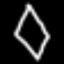
Label: diamond